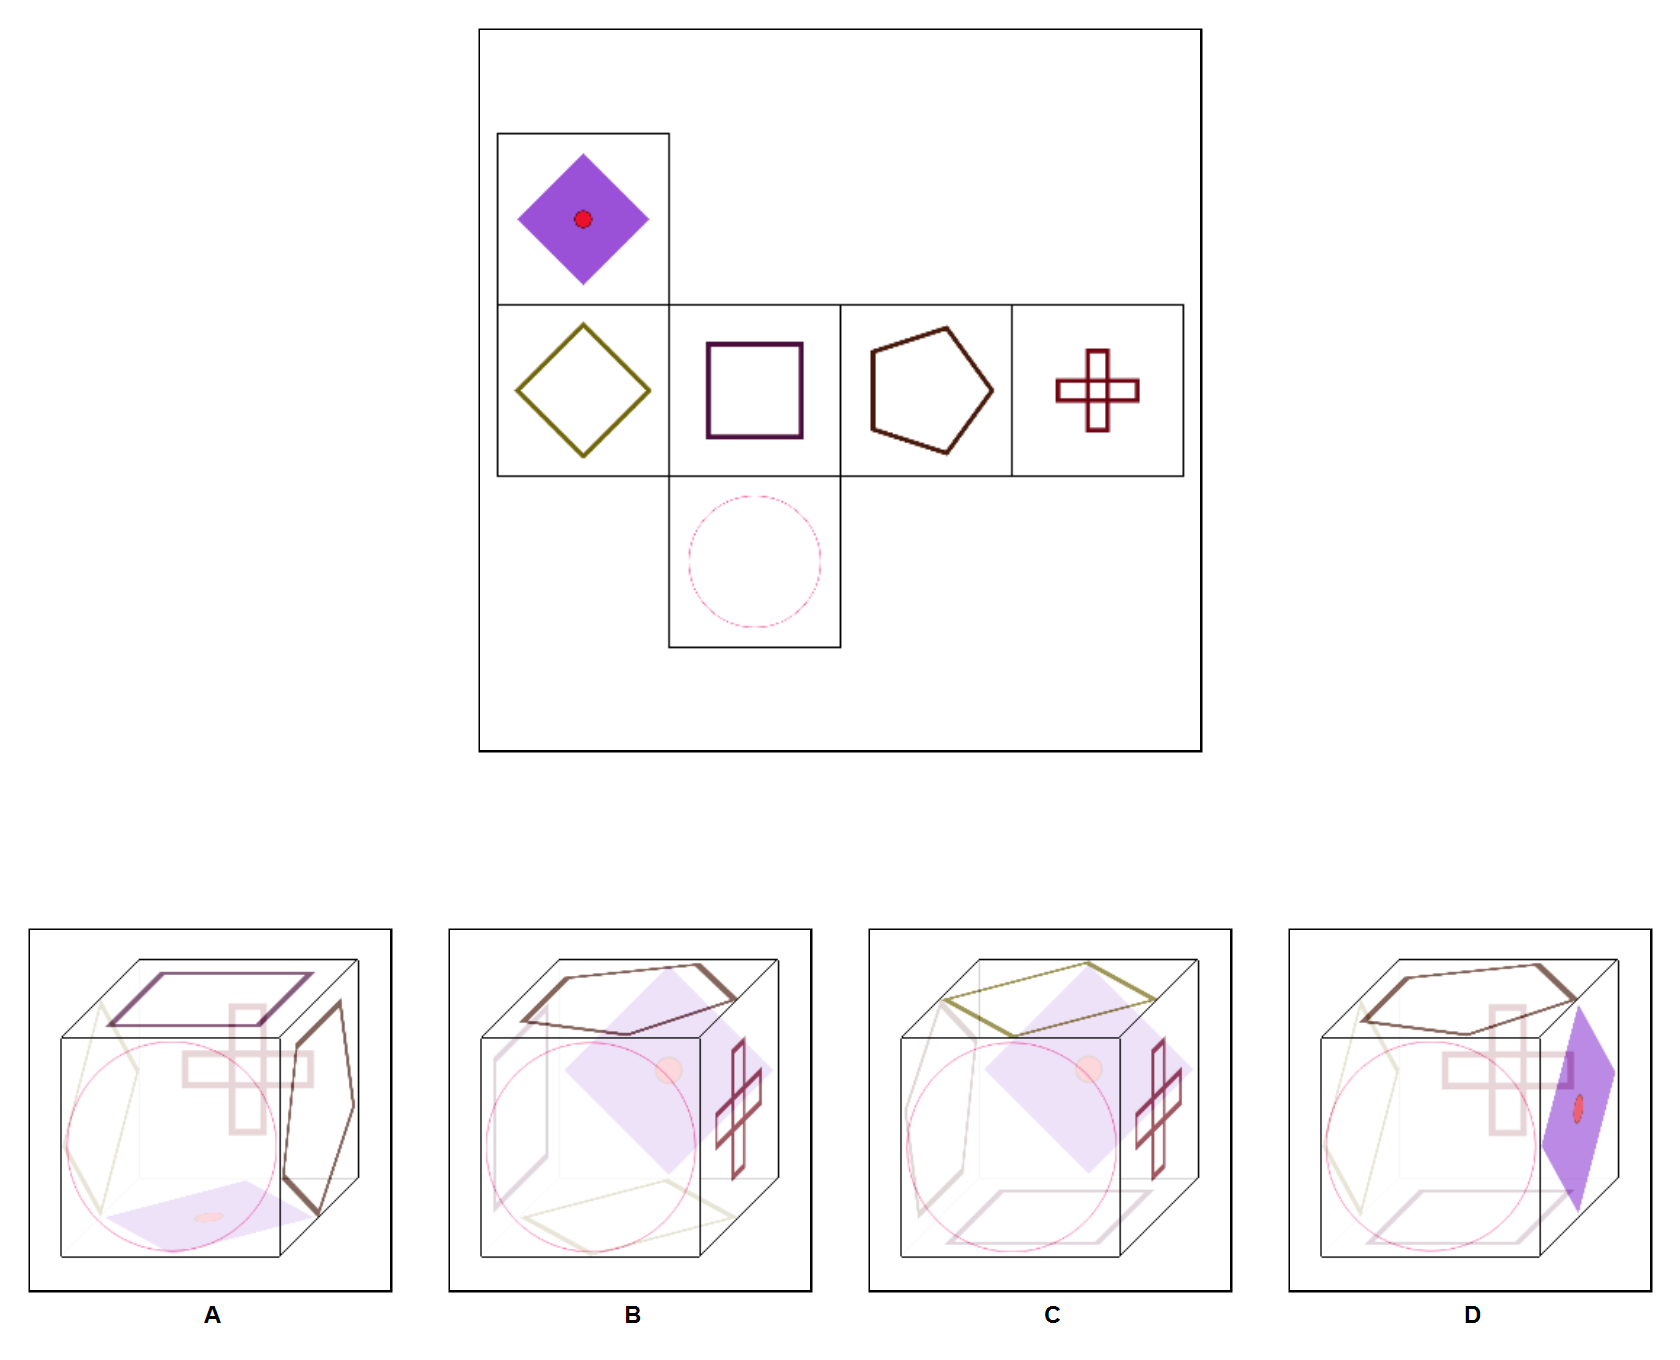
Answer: B